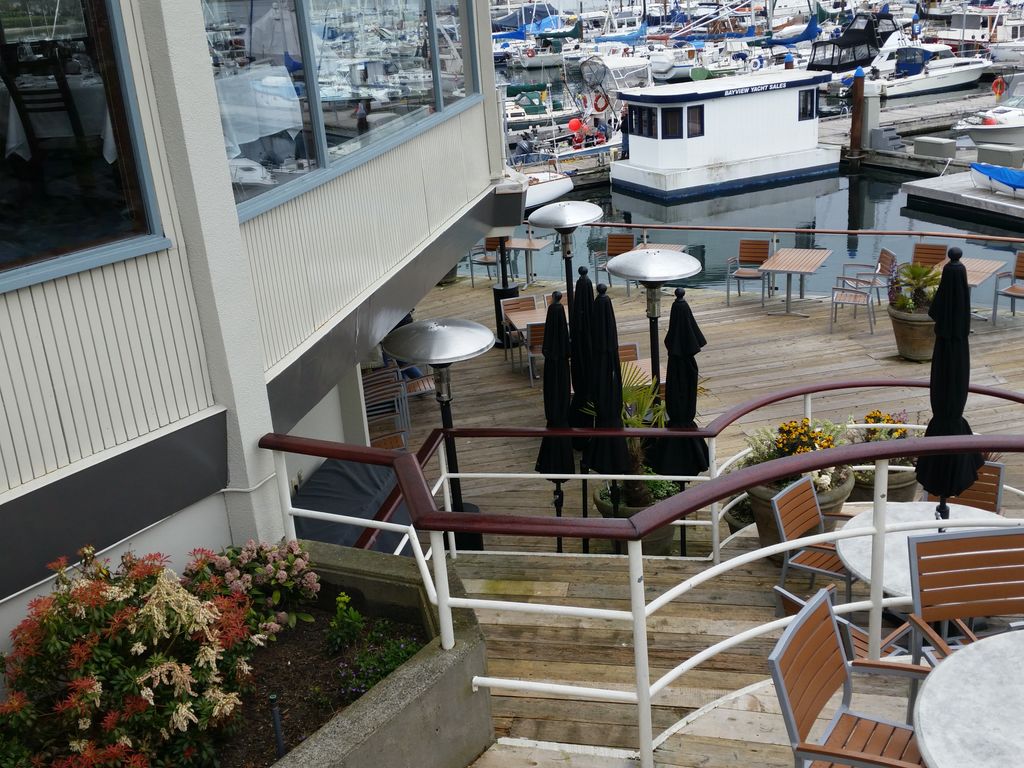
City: victoria